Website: crate-barrel
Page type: customer-info-address
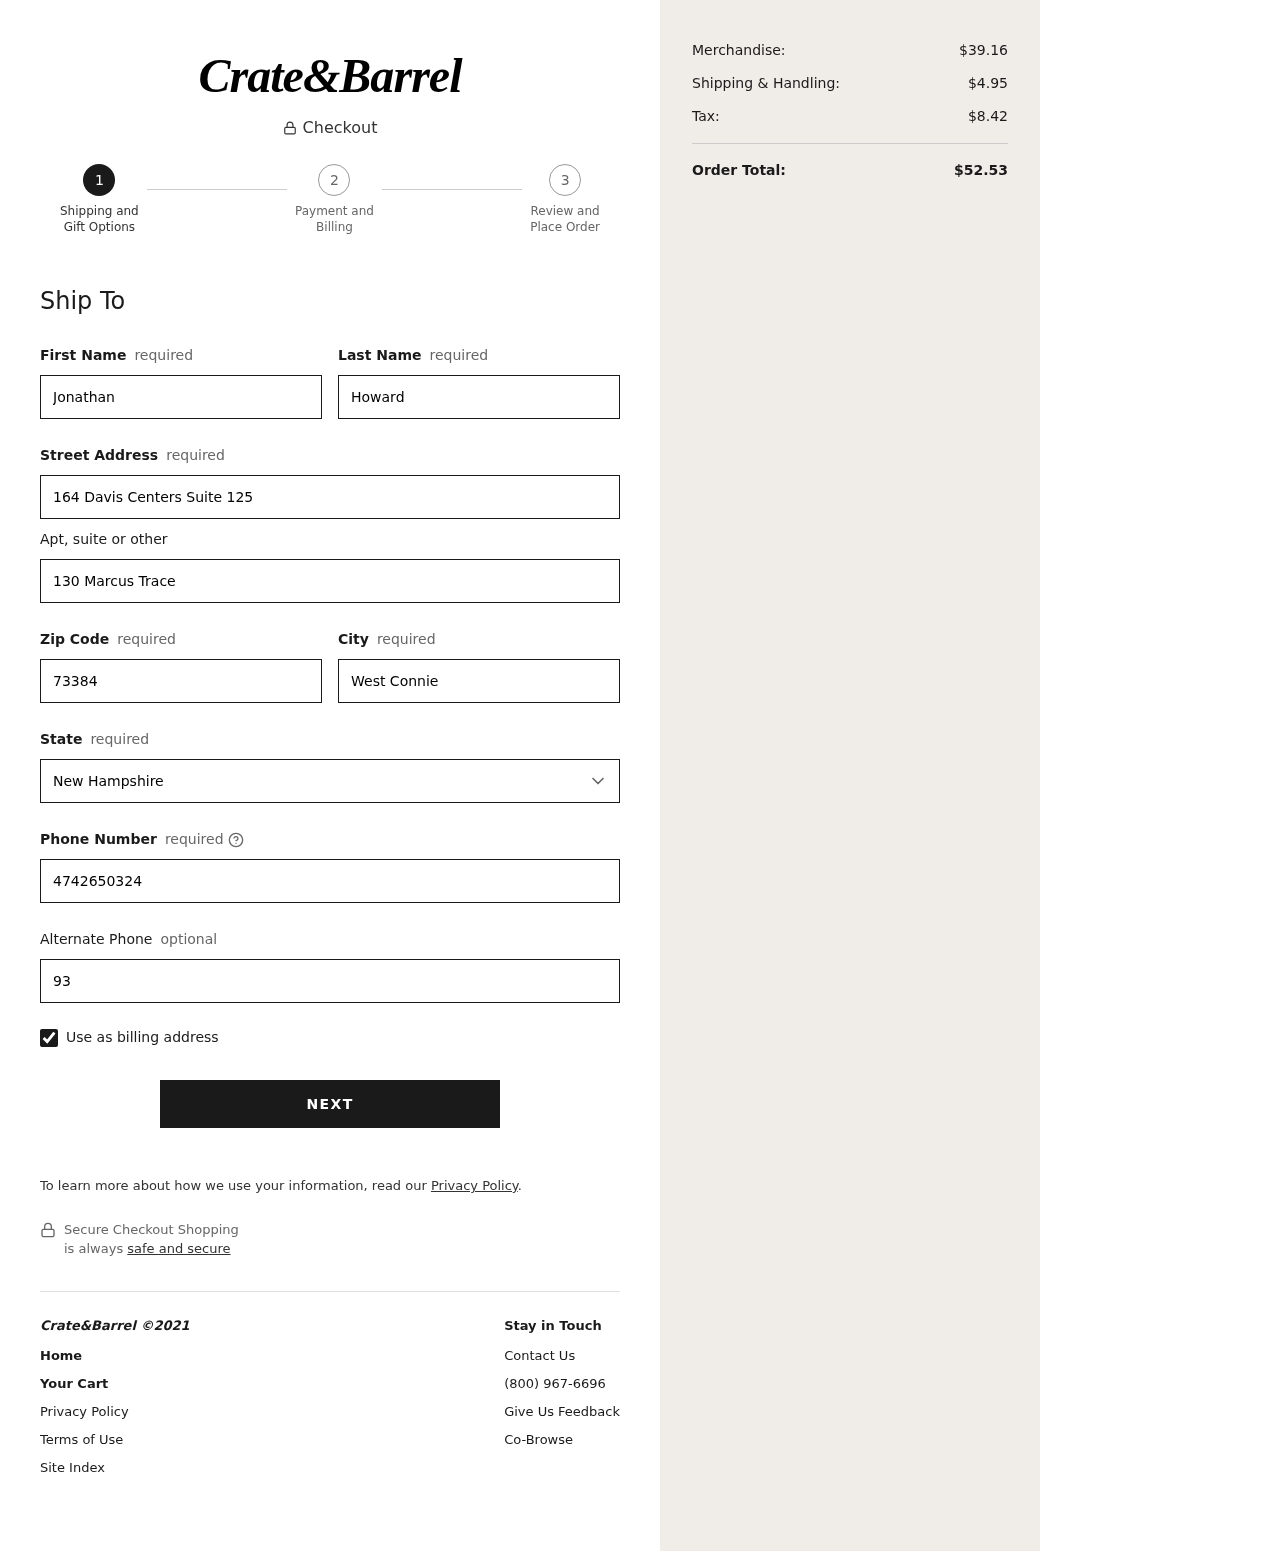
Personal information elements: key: PII_STATE
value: New Hampshire
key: PII_FIRSTNAME
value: Jonathan
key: PII_LASTNAME
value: Howard
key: PII_STREET
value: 164 Davis Centers Suite 125
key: PII_STREET2
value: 130 Marcus Trace
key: PII_POSTCODE
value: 73384
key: PII_CITY
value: West Connie
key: PII_PHONE
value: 4742650324
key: PII_PHONE_ALT
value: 9394735400
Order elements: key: ORDER_SUBTOTAL
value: $39.16
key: ORDER_SHIPPING_COST
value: $4.95
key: ORDER_TAX
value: $8.42
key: ORDER_TOTAL
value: $52.53